Question: Below code generates this graph :

When clustering two dimensional items there is a centroid for each cluster, but why is no centroid generated for these graphs ?
Is each group of graphs generating a kmeans cluster of the other two items? So for example in first row going from left to right, "google" is the label, kmeans is being generated for "so" and "test", is this correct ?
'''
cells = c(1,1,1,
1,0,1,
1,0,1,
1,0,0,
1,1,1,
0,1,0,
0,1,1,
1,1,0,
0,0,1,
0,0,0,
1,1,1,
1,1,0,
1,0,1,
1,1,0,
1,0,1,
1,1,0,
1,0,1,
1,1,0,
1,0,1,
1,1,0,
1,0,1,
1,1,0,
1,0,1,
1,1,0)
rnames = c("a1","a2","a3","a4","a5","a6","a7","a8","a9","10","11","12","13","14","15","16","17","18","19","20","21","22","23","24")
cnames = c("google","so","test")
x <- matrix(cells, nrow=24, ncol=3, byrow=TRUE, dimnames=list(rnames, cnames))
# run K-Means
km <- kmeans(x, 8, 5)
# print components of km
print(km)
# plot clusters
plot(x, col = km$cluster)
# plot centers
pairs(jitter(x), col = cl$cluster)
'''
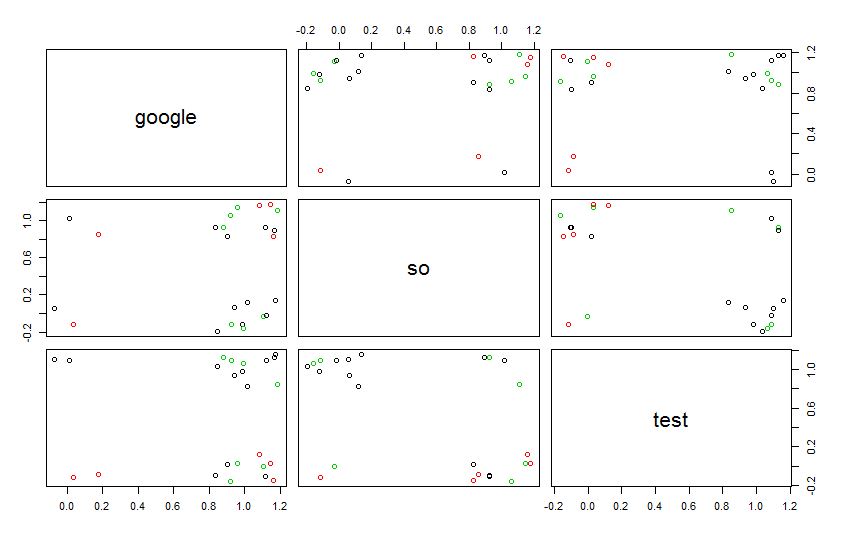
Answer: because you're not plotting the centroid. In your <URL>, the centroids were plotted by this command:
'''
points(cl$centers, col = 1:5, pch = 8, cex = 2)
'''
This added points for each centroid to the plot produced by the 'plot' function. If you try to do this with 'pairs()' it won't work. But you aren't even trying this in the code you posted, so I'm not sure why you expected to see the centroids plotted anyway.
To add points into 'pairs()' plots is an unfortunately manual process. You can use the 'panel', 'lower.panel', and 'upper.panel' parameters of the 'pairs()' function to specify exactly what you want to plot for each pair of vectors. Here, I specify submethods to plot the points normally in the top panels and to plot the points with their centroids in the lower panels.
'''
# I use the variable name "x" elsewhere,
# renaming it here explicitly for clarity
x.mat=x
# I moved the "jitter" into this submethod, so you won't see it
# in the main 'pairs()' call. I needed to do this to identify the source
# column the data came from in low.panelfun.
up.panelfun <- function(x,y,clust=cl$cluster,...){
# this plots the main pairs plot
sapply(unique(clust), function(c){ points(jitter(x[clust==c]),jitter(y[clust==c]), col=c)})
}
low.panelfun <- function(x,y,clust=cl$cluster,...){
# this plots the main pairs plot
up.panelfun(x,y,clust)
# this finds the appropriate column the panel is related
# to and plots the centroids.
xi=which(length(x)==apply(x.mat, 2, function(v){sum(v==x)}))
yi=which(length(y)==apply(x.mat, 2, function(v){sum(v==y)}))
points(cl$centers[xi,],cl$centers[yi,], col = 1:5, pch = 8, cex = 2)
}
pairs(x.mat, col = cl$cluster
,lower.panel=low.panelfun
,upper.panel=up.panelfun
)
'''

Because your dataset is so small, I found it useful to amplify your data by duplicating the results a few times to make the clusters a little more obvious:
'''
# amplify clusters by replicating data a few times
pairs(rbind(x.mat, x.mat, x.mat, x.mat), col = cl$cluster
,lower.panel=low.panelfun
,upper.panel=up.panelfun
)
'''
Considering all the additional work this took and that you really only needed the three plots, it probably would have been easier to just build a separate 'plot();points()' call for each pair of variables.